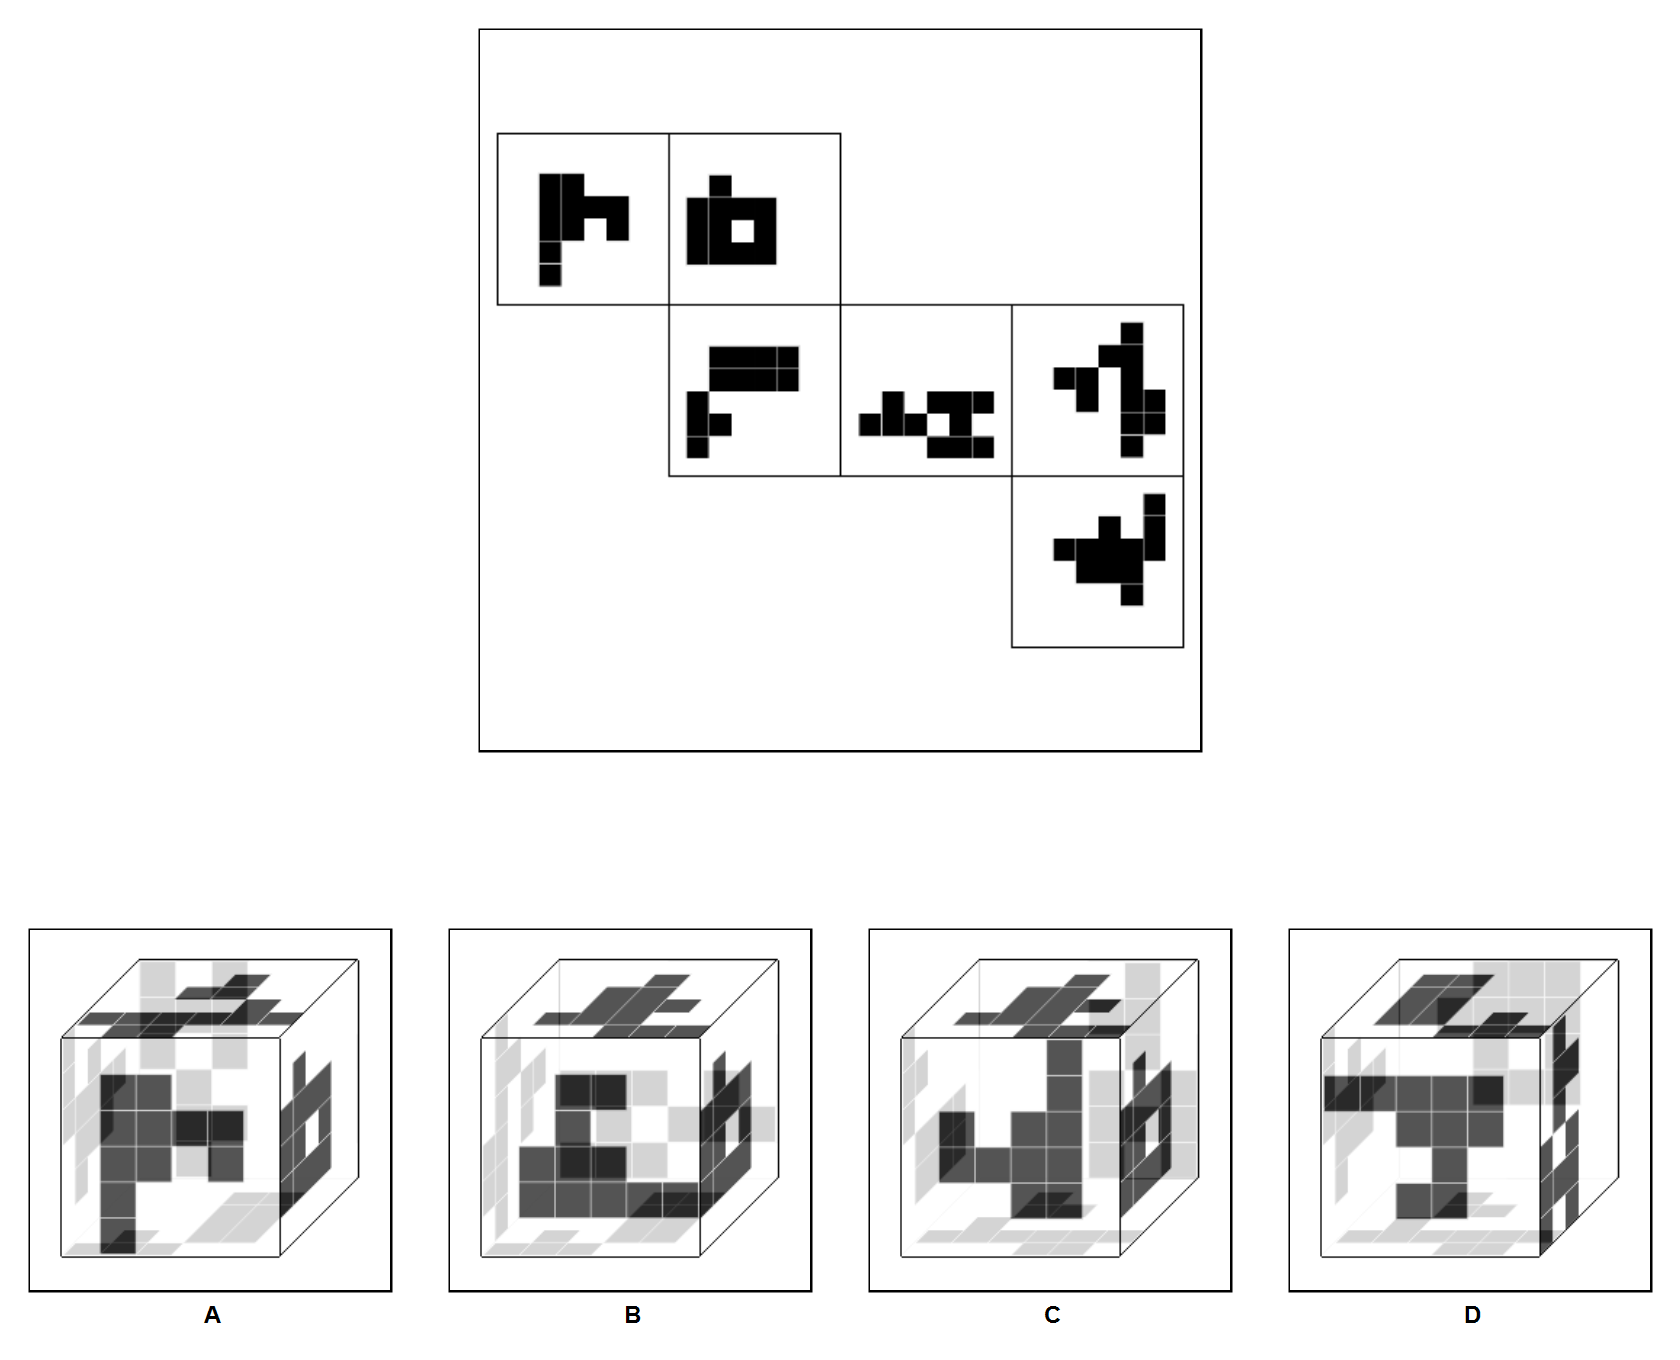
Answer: A